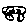
Label: car